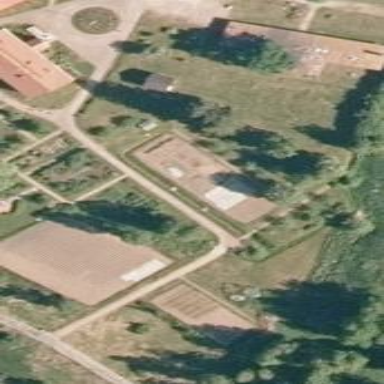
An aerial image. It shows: Plot within allotments.